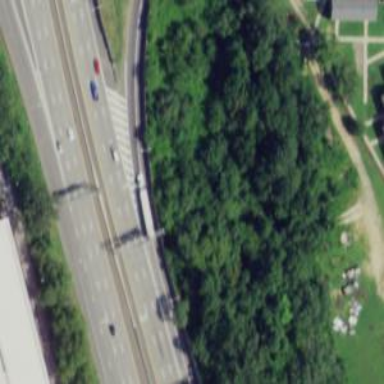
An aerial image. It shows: Motorway junction.